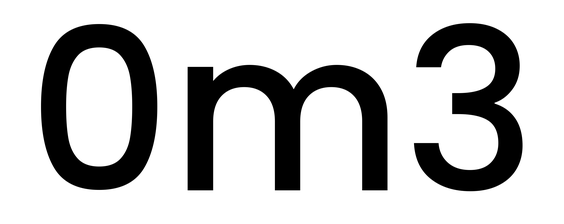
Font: Poppins-Medium